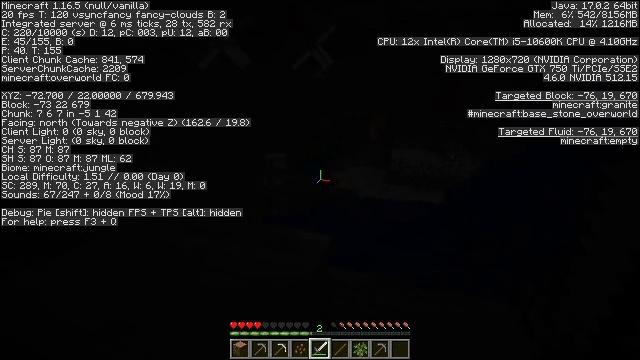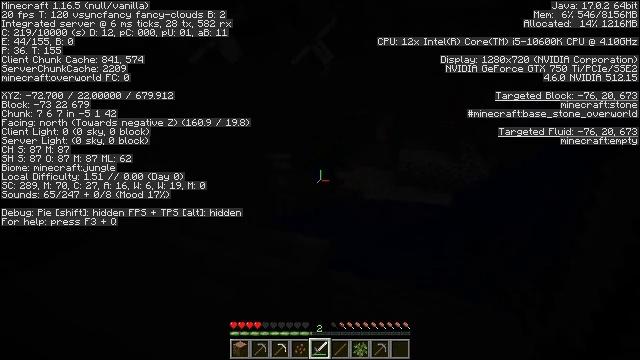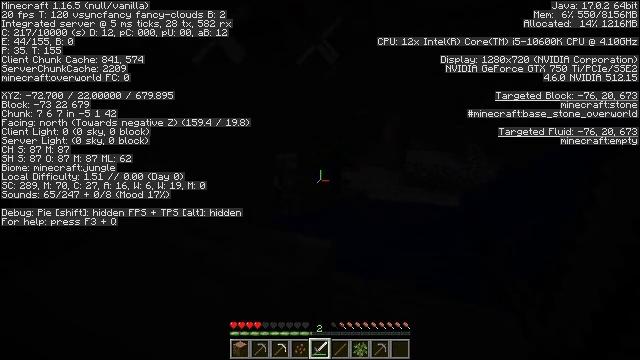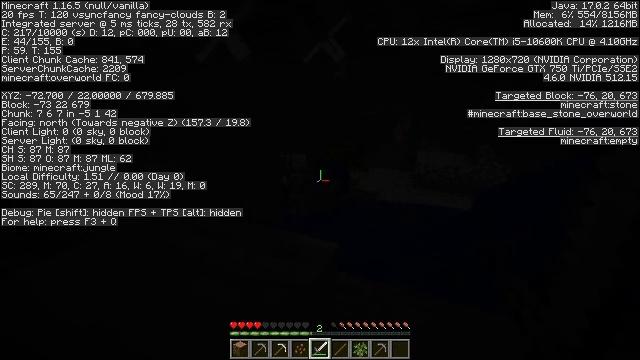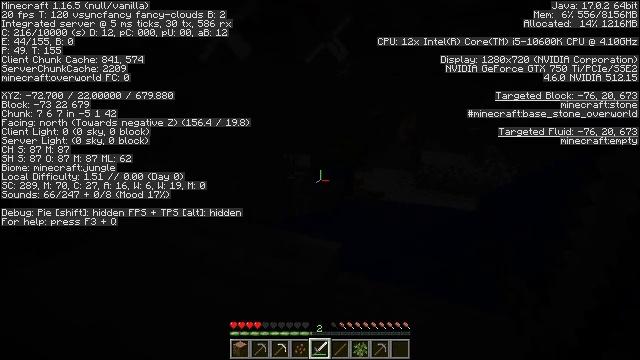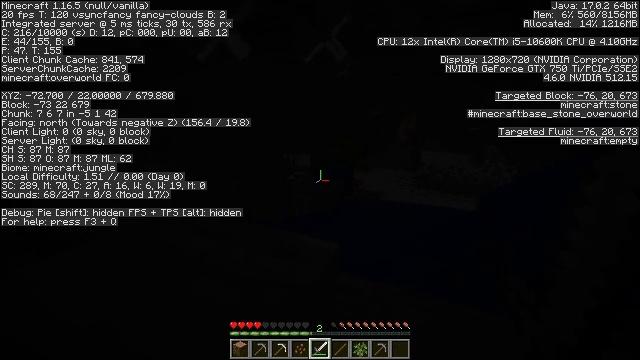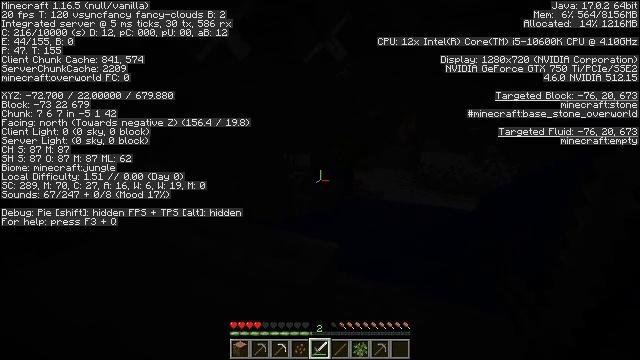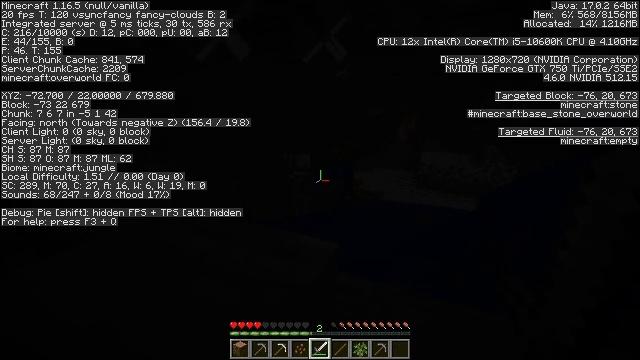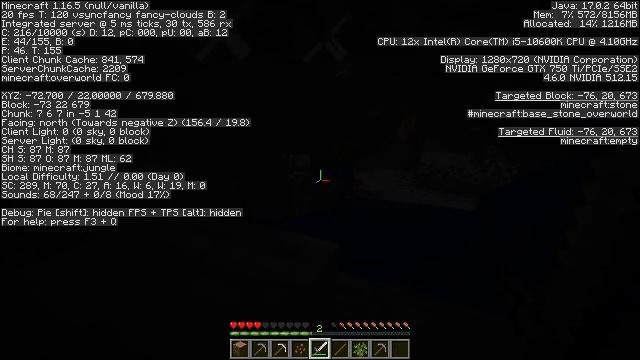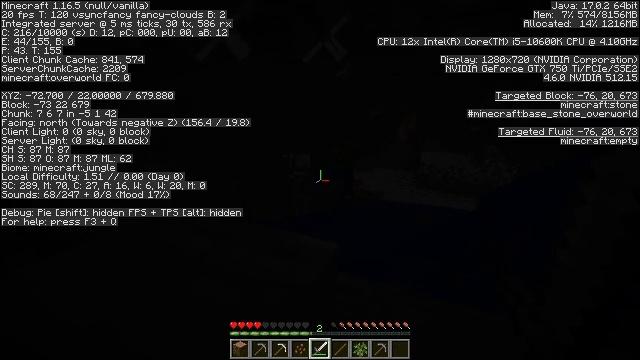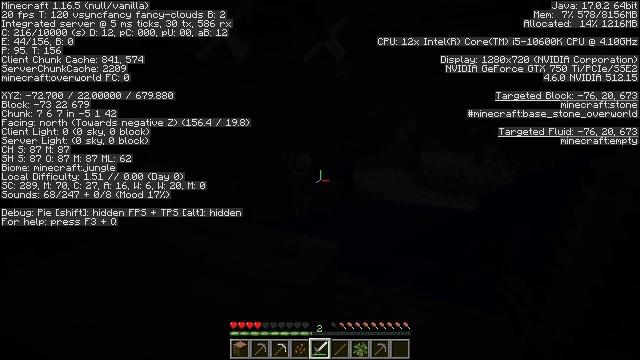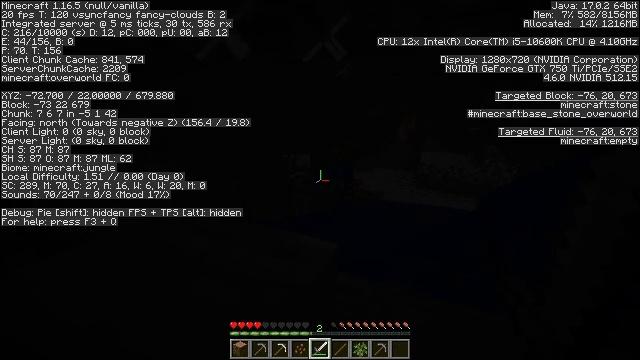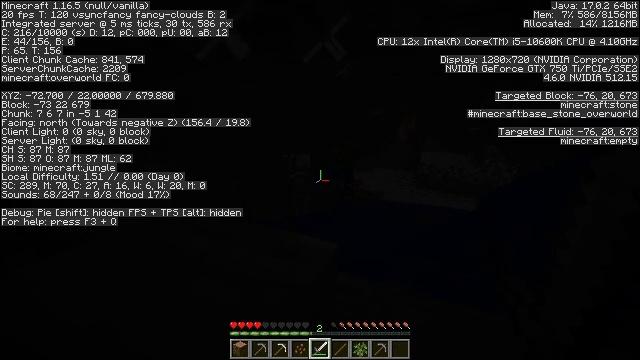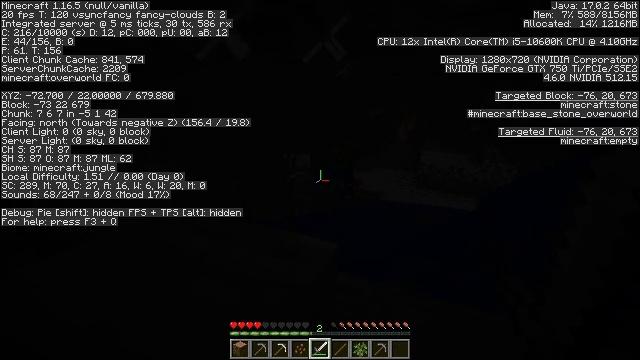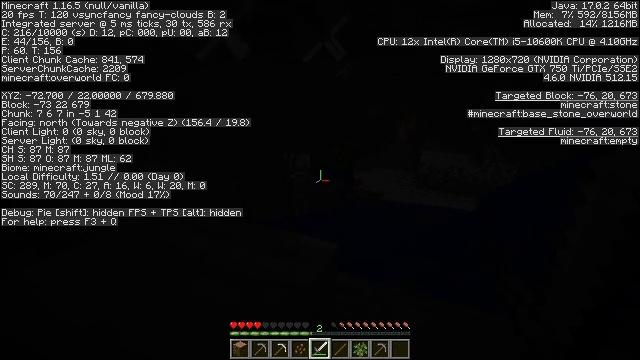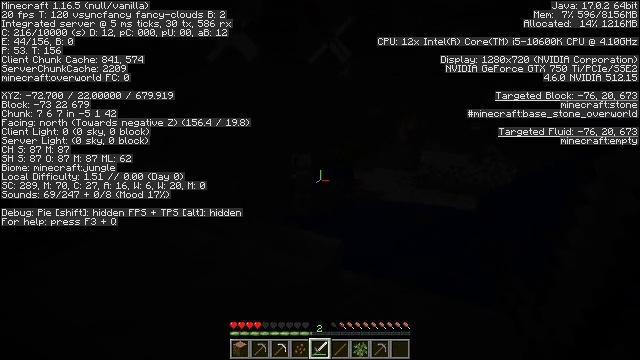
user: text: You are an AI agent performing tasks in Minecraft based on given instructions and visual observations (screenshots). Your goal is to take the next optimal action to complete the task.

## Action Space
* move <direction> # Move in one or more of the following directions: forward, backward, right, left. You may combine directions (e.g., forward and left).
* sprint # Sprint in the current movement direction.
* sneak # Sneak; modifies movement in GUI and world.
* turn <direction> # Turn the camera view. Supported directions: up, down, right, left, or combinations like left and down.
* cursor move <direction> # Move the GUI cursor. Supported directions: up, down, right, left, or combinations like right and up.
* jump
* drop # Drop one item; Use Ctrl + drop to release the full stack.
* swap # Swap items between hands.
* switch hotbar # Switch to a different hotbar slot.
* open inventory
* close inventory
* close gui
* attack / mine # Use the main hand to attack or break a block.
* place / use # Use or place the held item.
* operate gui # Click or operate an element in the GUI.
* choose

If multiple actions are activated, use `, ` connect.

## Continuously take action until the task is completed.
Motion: motion action
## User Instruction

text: Kill mobs.
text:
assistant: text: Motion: turn left
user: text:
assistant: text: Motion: turn left
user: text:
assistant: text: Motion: turn left
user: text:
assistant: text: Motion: no_op
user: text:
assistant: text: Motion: no_op
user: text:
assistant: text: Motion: no_op
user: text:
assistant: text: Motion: no_op
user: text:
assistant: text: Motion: no_op
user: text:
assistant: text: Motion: no_op
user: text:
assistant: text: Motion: no_op
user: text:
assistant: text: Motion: no_op
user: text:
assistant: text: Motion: no_op
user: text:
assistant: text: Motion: no_op
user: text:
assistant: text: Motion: no_op
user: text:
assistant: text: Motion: move left
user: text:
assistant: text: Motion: move left
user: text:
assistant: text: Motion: move left
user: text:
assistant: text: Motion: move left
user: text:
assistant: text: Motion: move left
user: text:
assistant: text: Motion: move left
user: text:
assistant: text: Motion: move left
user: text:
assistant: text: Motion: move left
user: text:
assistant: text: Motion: no_op
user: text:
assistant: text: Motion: no_op
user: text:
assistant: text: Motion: no_op
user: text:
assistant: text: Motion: no_op
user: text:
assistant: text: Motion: no_op
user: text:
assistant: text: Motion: no_op
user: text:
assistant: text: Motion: no_op
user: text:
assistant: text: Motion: no_op